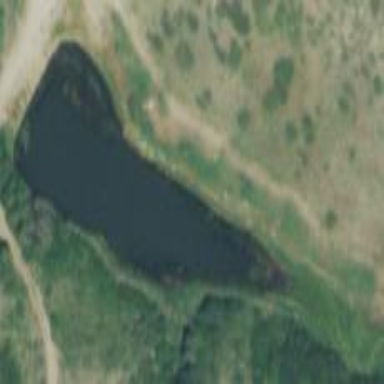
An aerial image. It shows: Reservoir area.